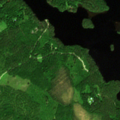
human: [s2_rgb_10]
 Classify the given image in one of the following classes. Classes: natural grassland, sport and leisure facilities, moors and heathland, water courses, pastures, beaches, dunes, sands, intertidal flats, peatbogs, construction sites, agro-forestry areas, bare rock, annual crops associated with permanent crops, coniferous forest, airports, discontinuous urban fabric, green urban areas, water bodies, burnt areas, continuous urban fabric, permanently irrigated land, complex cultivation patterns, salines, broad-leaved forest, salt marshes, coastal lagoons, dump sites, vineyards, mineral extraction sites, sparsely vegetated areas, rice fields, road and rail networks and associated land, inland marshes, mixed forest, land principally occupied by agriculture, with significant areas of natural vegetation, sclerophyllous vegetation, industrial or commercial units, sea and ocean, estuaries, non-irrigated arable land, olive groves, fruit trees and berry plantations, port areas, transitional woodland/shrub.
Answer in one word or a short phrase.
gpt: broad-leaved forest, mixed forest, water bodies